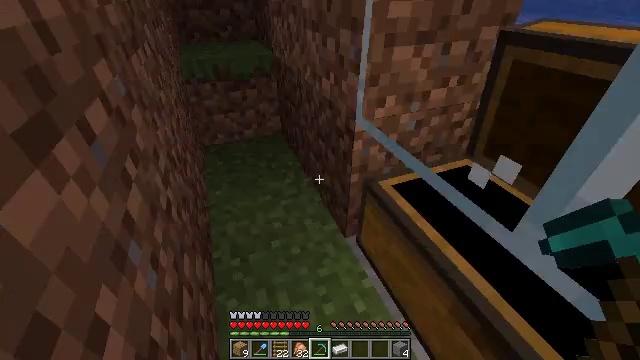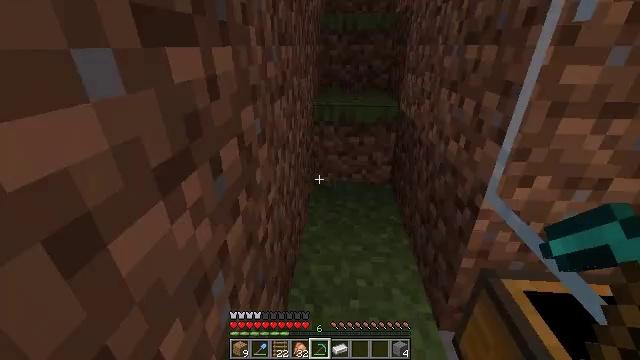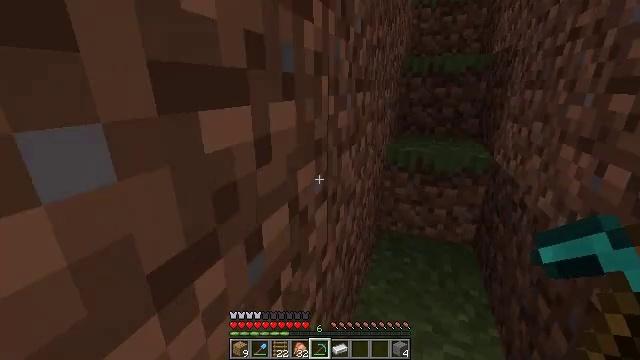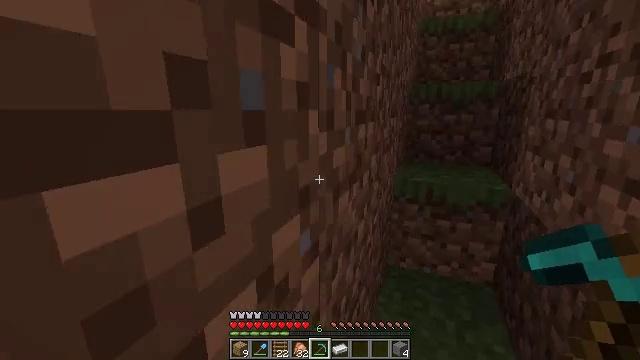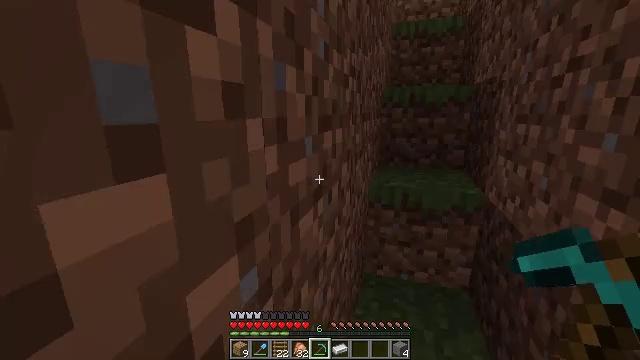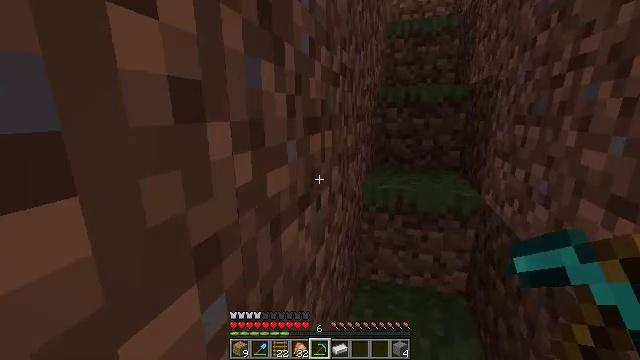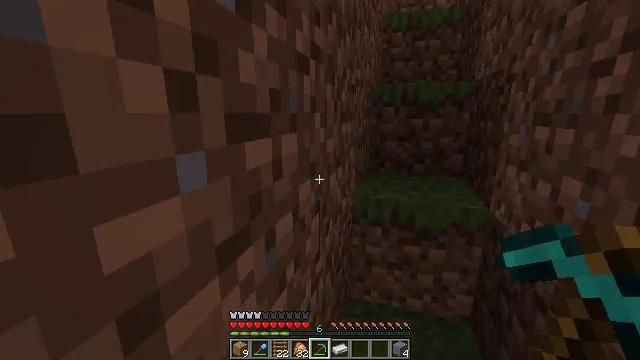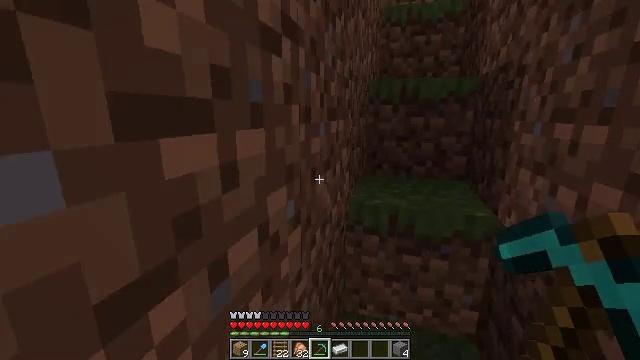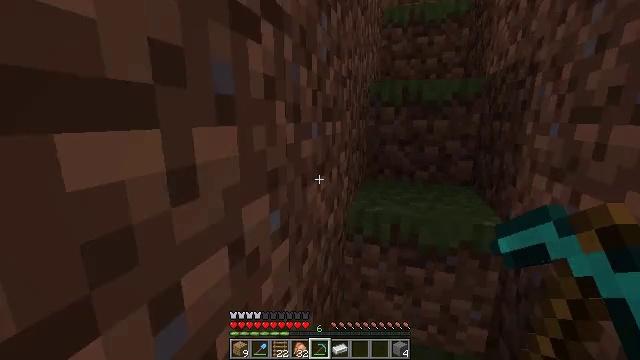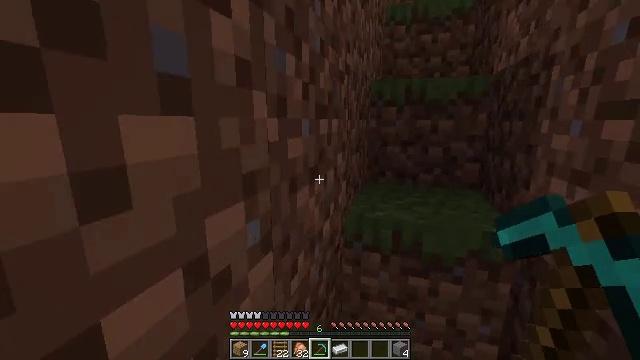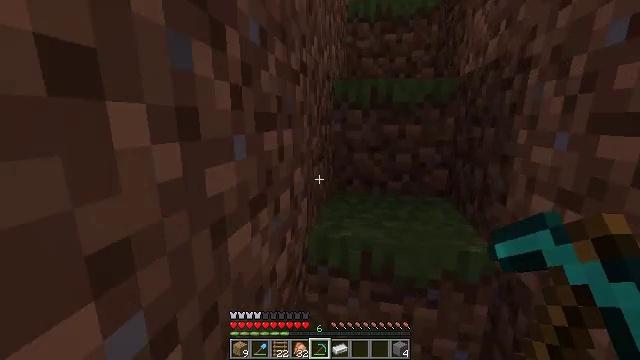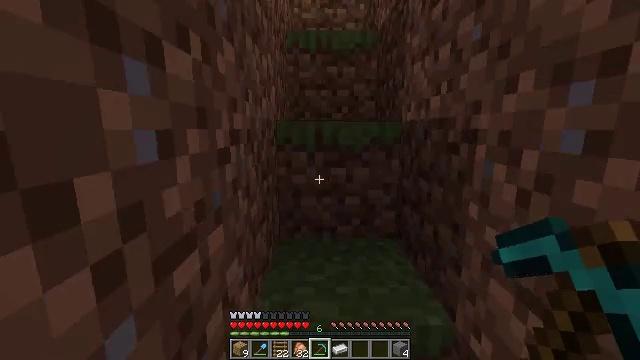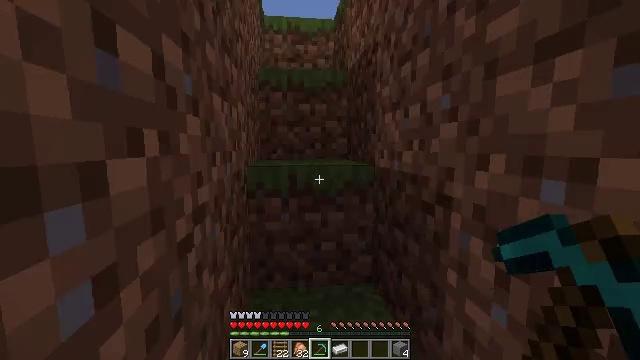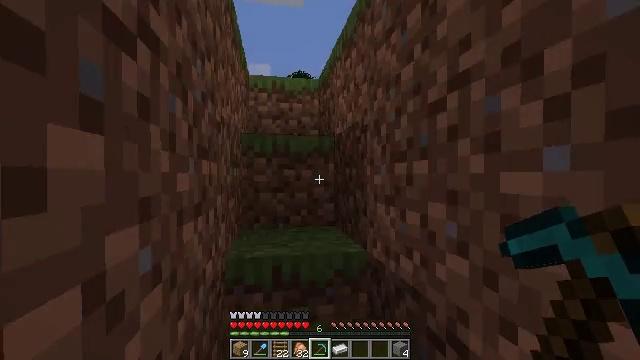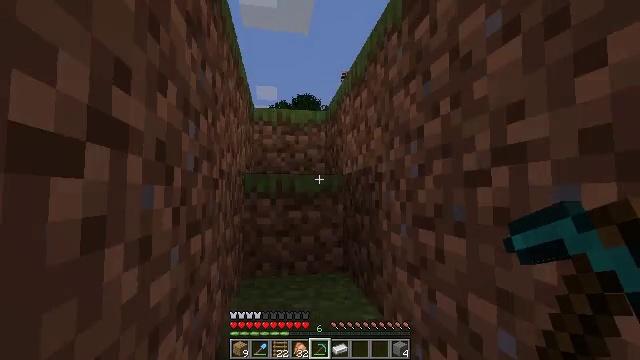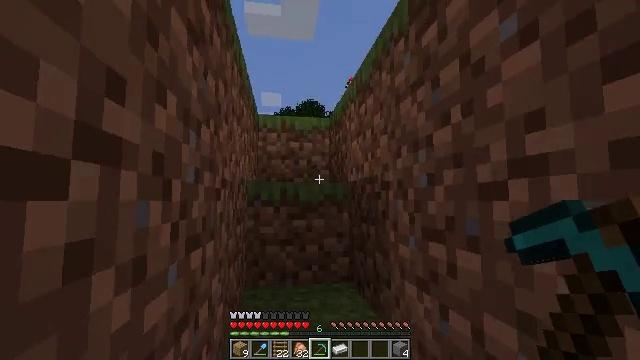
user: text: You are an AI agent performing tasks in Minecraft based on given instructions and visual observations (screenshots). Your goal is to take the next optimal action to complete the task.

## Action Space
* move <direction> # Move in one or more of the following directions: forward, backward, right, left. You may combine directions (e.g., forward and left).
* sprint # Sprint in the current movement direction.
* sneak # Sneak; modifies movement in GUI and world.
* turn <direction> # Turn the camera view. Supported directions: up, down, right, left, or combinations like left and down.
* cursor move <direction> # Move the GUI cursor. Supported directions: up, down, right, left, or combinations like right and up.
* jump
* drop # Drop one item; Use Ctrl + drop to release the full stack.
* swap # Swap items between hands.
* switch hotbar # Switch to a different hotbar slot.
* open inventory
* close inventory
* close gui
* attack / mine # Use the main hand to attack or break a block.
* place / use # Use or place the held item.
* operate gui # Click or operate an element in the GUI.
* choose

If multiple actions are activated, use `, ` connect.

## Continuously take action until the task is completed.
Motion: motion action
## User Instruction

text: Create a stonecutter using necessary resources.
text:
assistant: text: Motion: move forward, turn left and up
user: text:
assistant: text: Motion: move forward, turn left and up
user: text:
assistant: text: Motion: move forward, turn left and up
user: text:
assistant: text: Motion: move forward, turn right
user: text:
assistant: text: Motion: move forward, sprint
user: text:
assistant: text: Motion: move forward, sprint
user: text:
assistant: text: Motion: move forward, sprint
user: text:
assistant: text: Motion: move forward, sprint
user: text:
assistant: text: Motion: move forward
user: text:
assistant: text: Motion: move forward, turn right
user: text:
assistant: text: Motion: move forward, turn right and up, jump
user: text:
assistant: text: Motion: move forward, turn right and up, jump
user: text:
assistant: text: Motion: move forward, turn right and up, jump
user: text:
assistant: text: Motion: move forward, turn left and up, jump
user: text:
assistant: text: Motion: move forward, turn up, jump
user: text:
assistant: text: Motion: move forward, jump
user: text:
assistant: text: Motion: move forward, jump
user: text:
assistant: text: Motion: move forward, jump
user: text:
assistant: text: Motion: move forward, sprint, turn left, jump
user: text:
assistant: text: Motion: move forward, sprint, turn left, jump
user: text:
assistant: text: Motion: move forward, sprint, turn left, jump
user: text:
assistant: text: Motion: move forward, sprint, jump
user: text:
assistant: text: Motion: move forward, jump
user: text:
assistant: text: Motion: move forward, jump
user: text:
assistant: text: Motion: move forward, jump
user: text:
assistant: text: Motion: move forward, jump
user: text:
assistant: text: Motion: move forward, jump
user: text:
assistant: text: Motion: move forward, turn right and down, jump
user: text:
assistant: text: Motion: move forward, turn right and down, jump
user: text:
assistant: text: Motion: move forward, sprint, turn down, jump